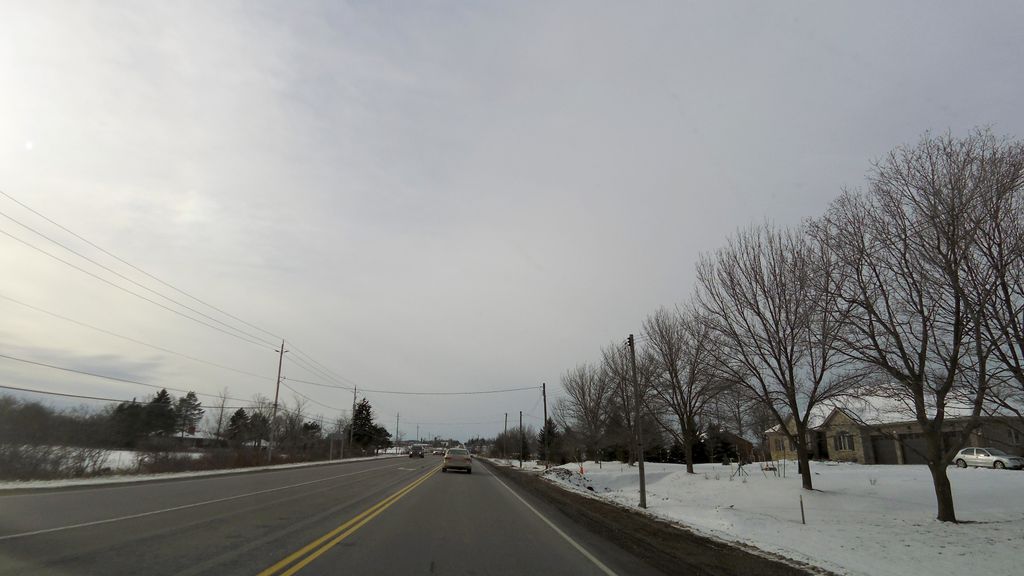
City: hamilton